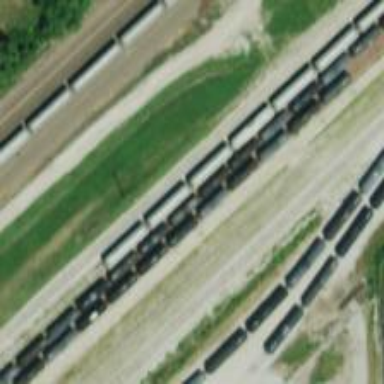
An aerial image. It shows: Railway yard in service.